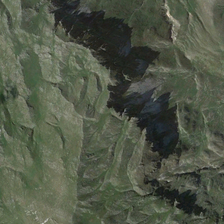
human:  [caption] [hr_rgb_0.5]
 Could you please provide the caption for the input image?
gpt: the big mountains are covered with green grasses .

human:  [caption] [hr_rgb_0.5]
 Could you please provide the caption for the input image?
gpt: the big mountains are covered with green grasses .

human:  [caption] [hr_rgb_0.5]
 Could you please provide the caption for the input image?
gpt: it is a large piece of green mountain .

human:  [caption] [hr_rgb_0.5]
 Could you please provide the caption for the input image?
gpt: it is a large piece of green mountain .

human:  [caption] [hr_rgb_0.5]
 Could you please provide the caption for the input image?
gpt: it is a large piece of green mountain .